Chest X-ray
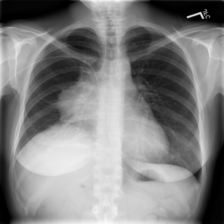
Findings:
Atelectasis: positive
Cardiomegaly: negative
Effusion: negative
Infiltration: negative
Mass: negative
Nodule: negative
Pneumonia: negative
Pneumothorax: negative
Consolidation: negative
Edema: negative
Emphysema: negative
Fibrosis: negative
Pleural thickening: negative
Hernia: negative